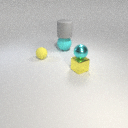
small yellow metal cube in front of large cyan rubber sphere